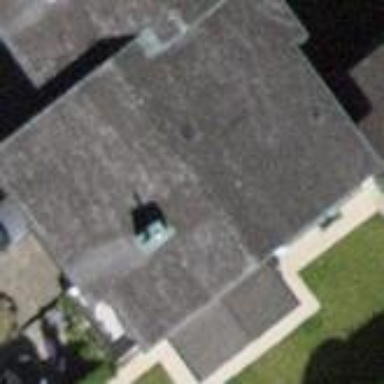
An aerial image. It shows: Semidetached house with pitched roof.